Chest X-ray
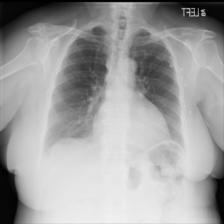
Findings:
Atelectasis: negative
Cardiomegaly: negative
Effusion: negative
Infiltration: negative
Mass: negative
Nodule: negative
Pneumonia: negative
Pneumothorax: negative
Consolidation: negative
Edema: negative
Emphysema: negative
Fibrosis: negative
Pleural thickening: negative
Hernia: negative